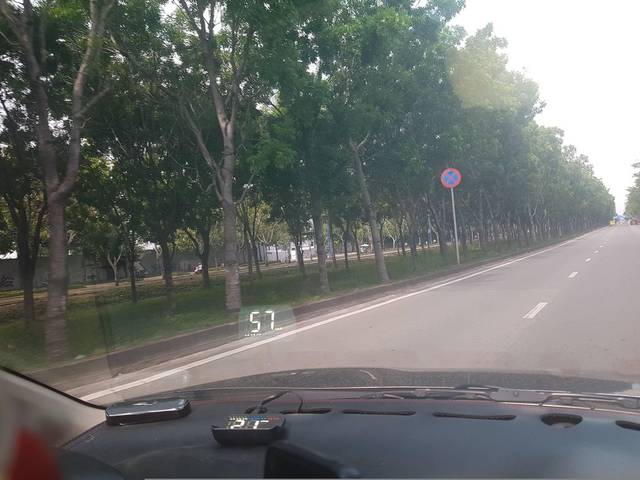
Region: Vietnam
Coordinates: 10.785, 106.744